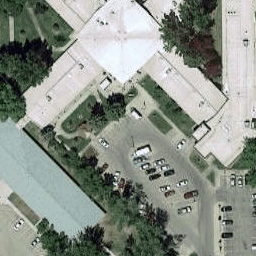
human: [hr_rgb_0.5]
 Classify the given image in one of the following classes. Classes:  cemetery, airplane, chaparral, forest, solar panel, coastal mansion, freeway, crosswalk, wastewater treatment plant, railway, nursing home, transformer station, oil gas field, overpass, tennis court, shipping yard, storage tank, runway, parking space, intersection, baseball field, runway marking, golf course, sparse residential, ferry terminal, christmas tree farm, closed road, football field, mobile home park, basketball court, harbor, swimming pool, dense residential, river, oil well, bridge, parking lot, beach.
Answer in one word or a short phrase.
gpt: nursing home